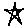
Label: star